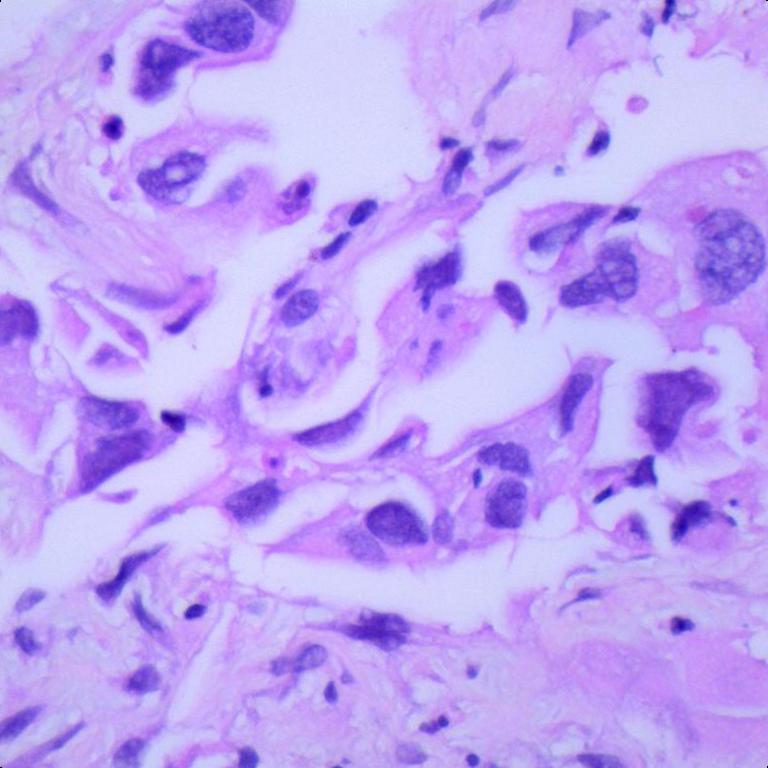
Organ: lung
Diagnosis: adenocarcinomas